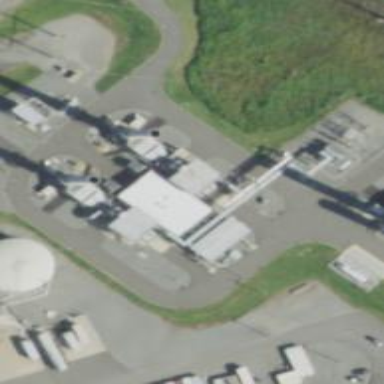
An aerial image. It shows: Gas-powered generator. It is gas turbine type generator.